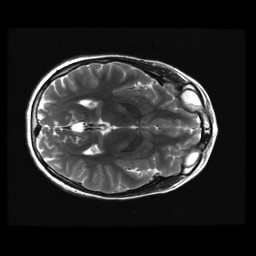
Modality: T2w
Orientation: axial
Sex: female
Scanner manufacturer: ge
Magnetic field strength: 3 T
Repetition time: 5 s
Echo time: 0.1012 s